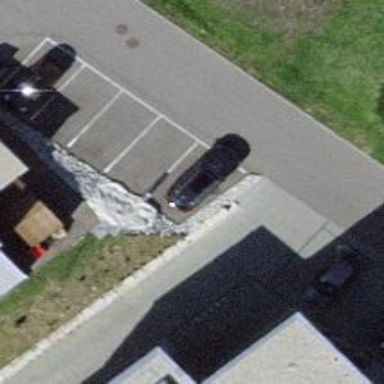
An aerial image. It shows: Charging station.